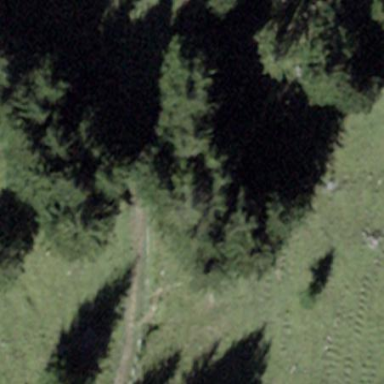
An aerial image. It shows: Forest area.